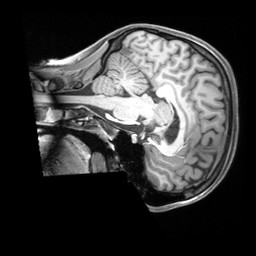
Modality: T1w
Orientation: sagittal
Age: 22
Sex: female
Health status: ill
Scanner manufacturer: siemens
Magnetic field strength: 3 T
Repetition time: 2.2 s
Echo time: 0.00218 s